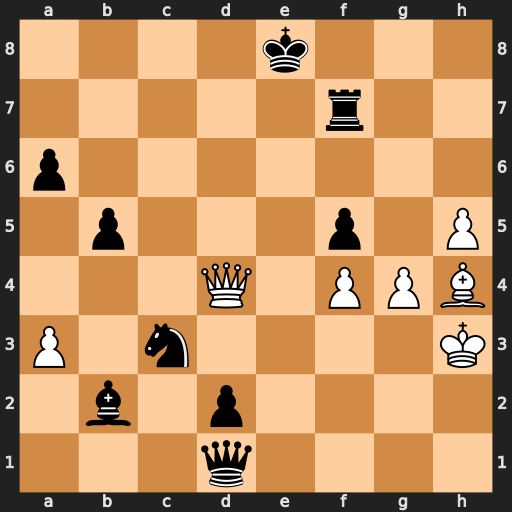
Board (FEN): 4k3/5r2/p7/1p3p1P/3Q1PPB/P1n4K/1b1p4/3q4
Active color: w
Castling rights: -
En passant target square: -
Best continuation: Qd8#